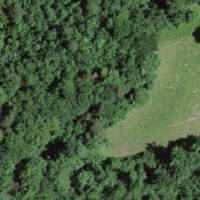
EUNIS habitat code: 41
Species observed at this site:
Platanthera bifolia